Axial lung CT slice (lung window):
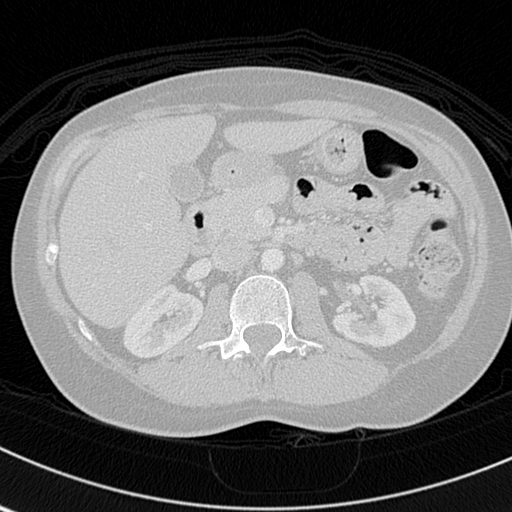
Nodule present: no